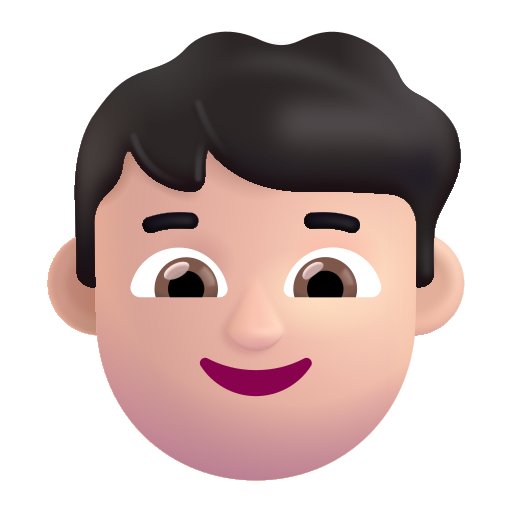
boy color light